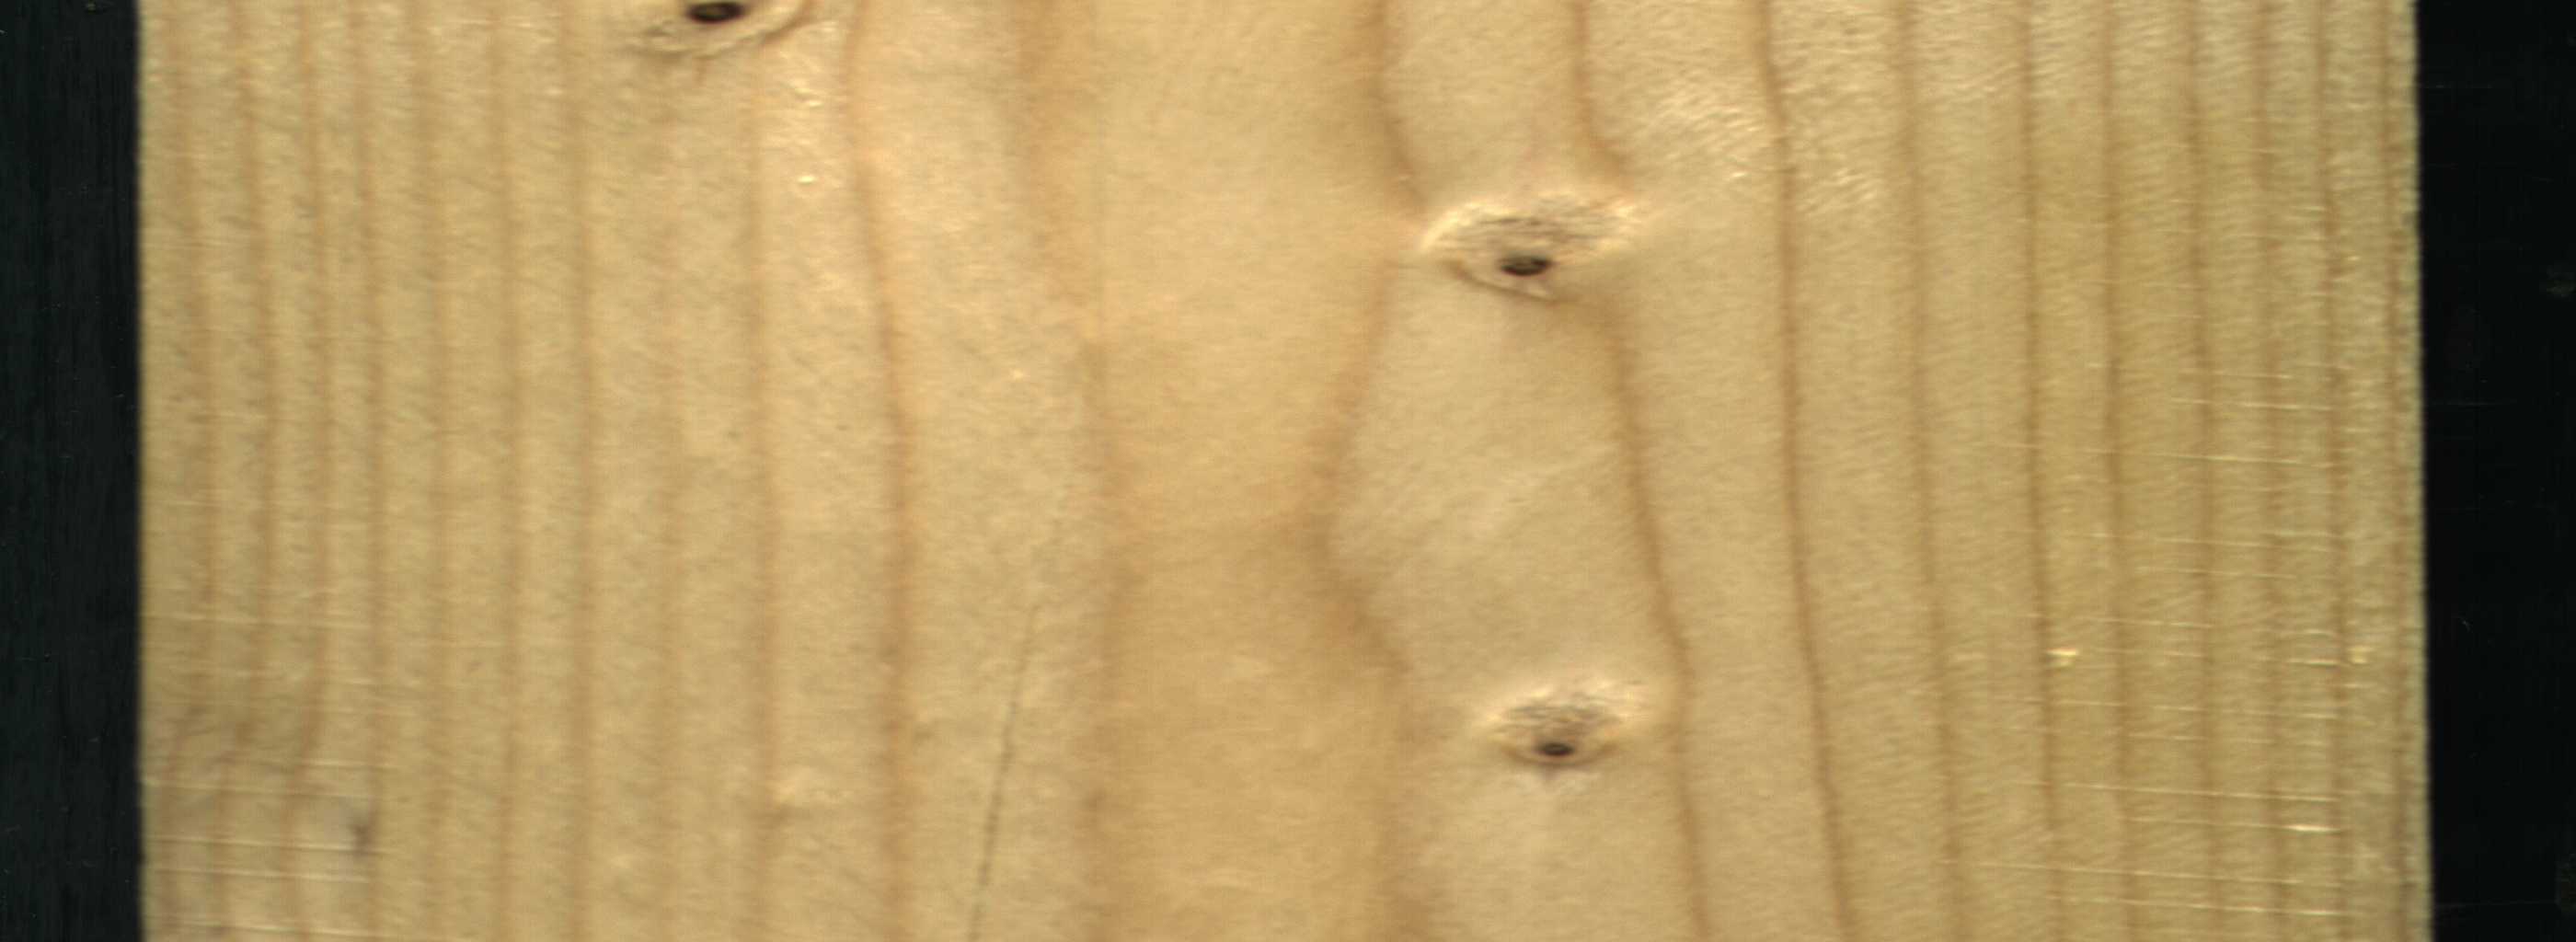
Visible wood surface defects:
Crack
Dead_Knot
Live_Knot
Live_Knot